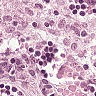
Metastatic tissue present: no